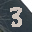
Label: 3